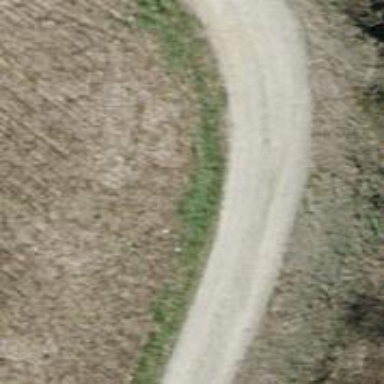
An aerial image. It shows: Compacted track with grade2 level.